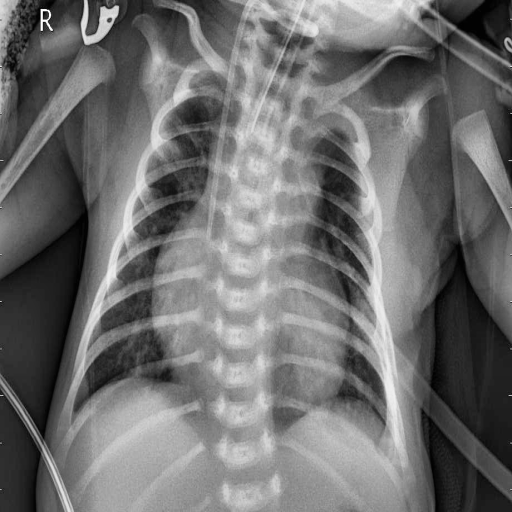
Finding: PNEUMONIA